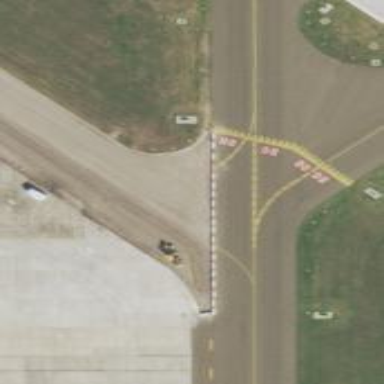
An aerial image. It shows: Image of taxiway at airport.